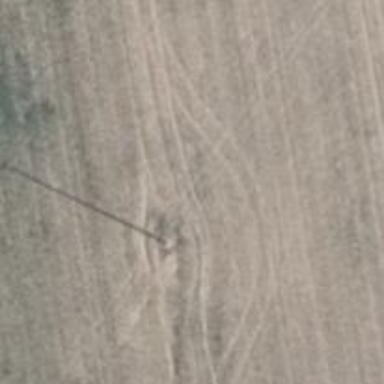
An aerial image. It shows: Minor power line with three cables.